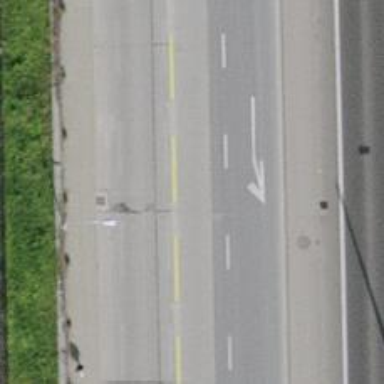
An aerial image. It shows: Asphalt road with primary highway designation. There is bus lane on the right and shared bus and cycle lane on the right.